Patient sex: M
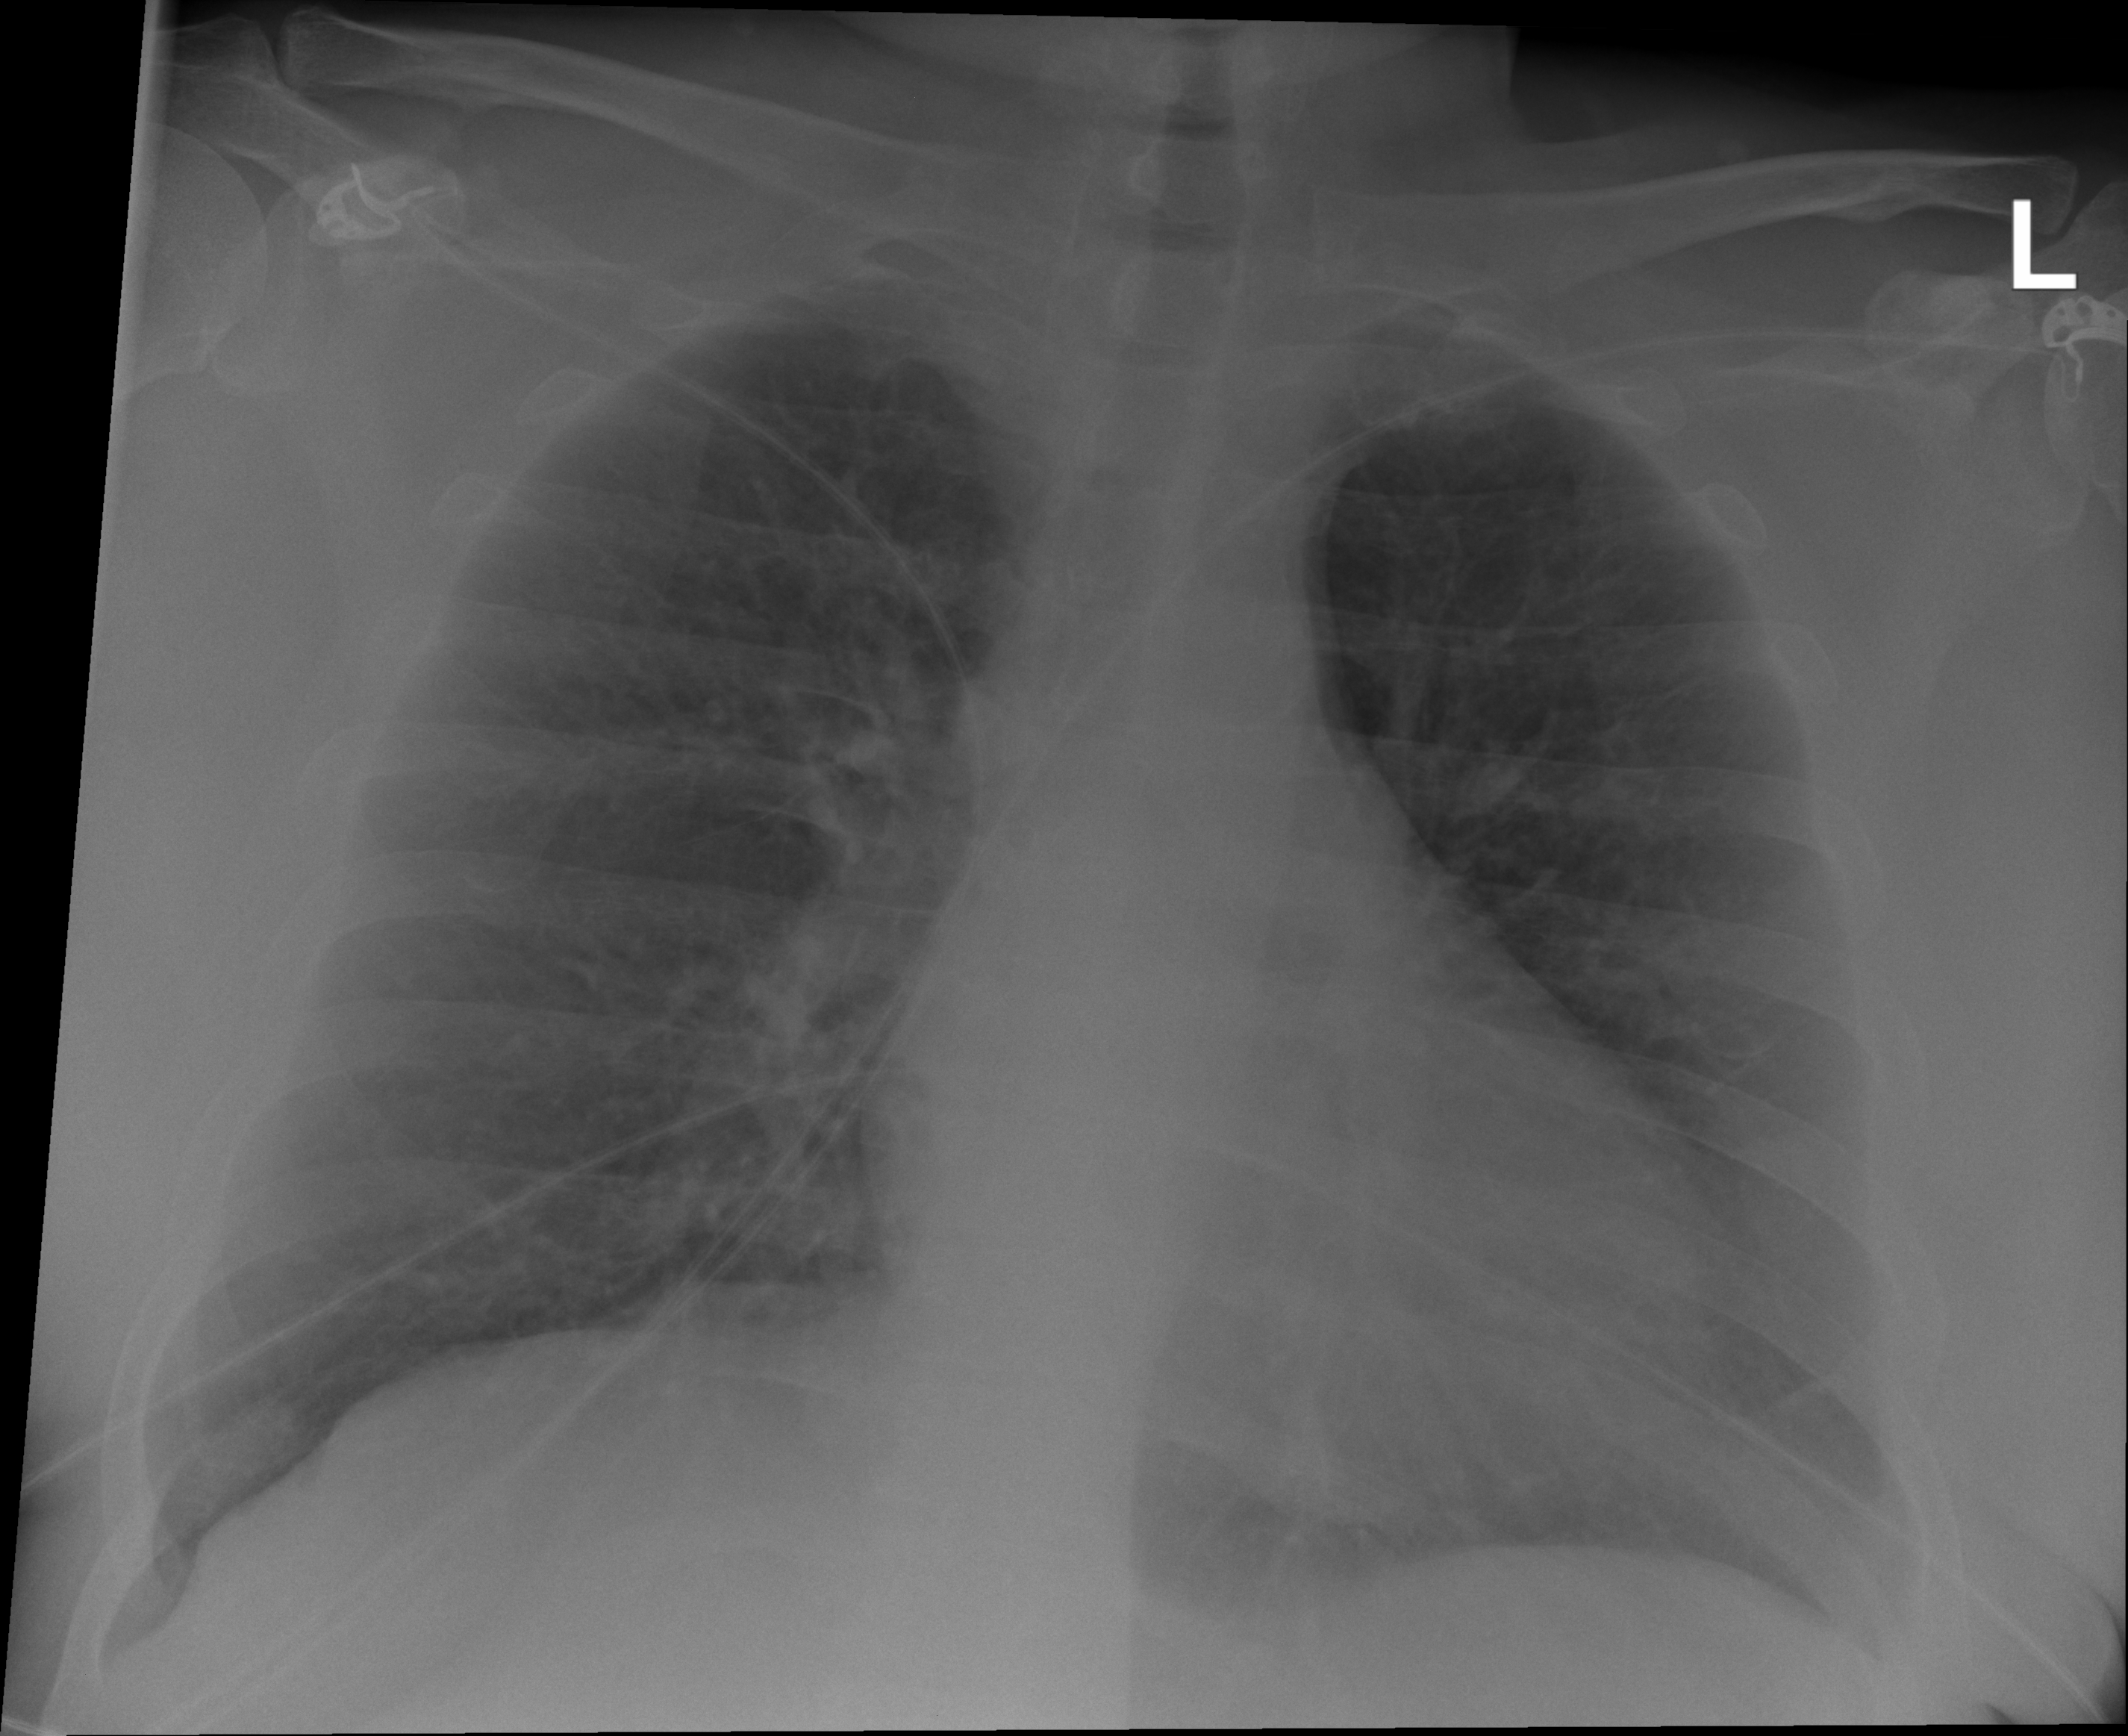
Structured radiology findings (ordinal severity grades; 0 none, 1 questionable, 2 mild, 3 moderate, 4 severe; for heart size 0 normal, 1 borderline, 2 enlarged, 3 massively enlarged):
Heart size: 2
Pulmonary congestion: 2
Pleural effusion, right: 0
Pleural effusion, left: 2
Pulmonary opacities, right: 0
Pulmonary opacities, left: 0
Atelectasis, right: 2
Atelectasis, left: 2